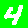
Digit: 4